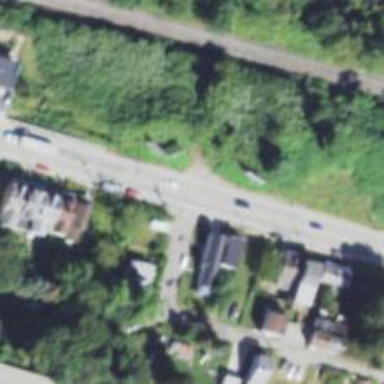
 categorized as trunk highway. The sidewalk is on the left side."